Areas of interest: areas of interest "Tennis Court"
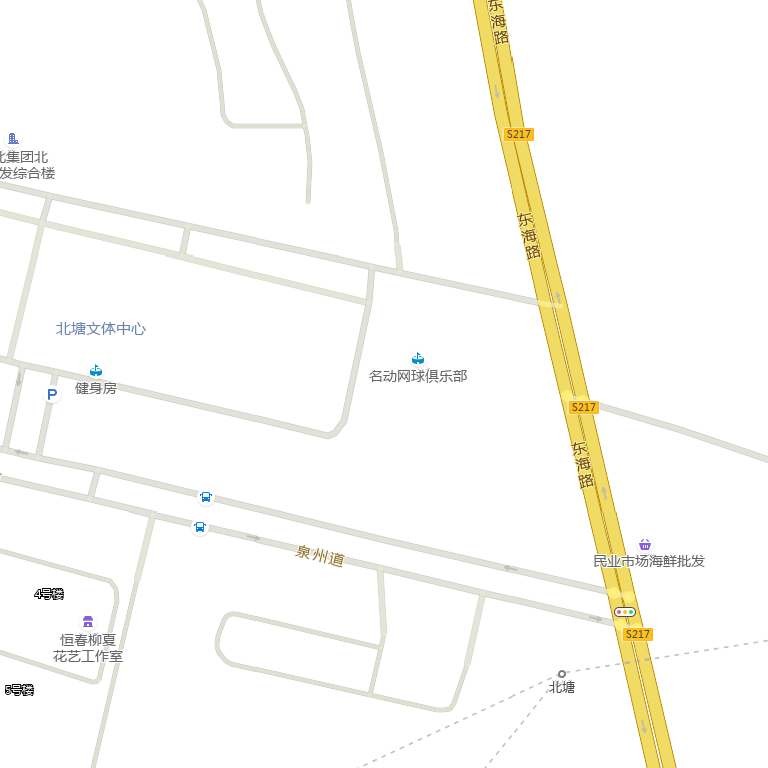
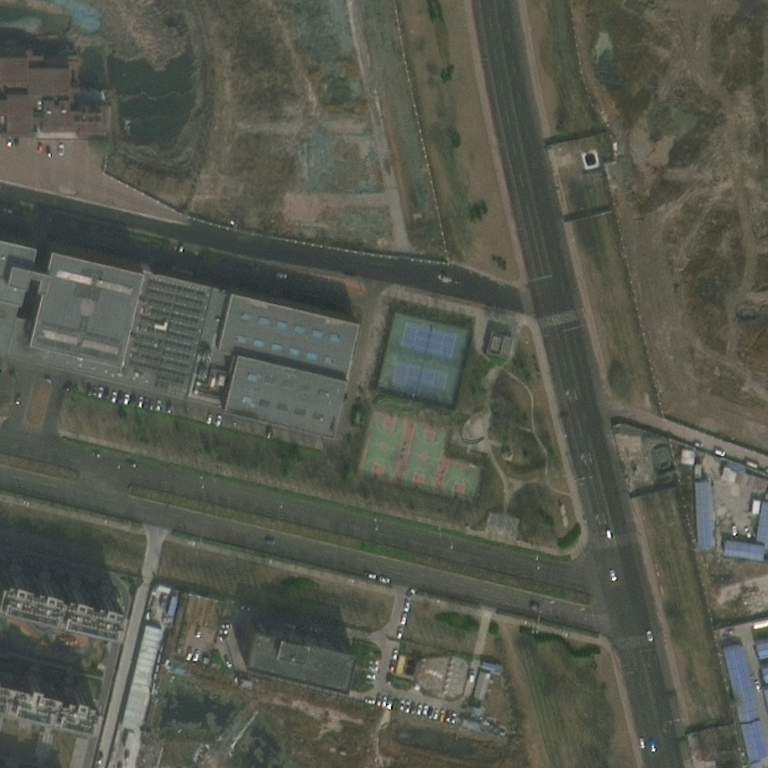